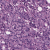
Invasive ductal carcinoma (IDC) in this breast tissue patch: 1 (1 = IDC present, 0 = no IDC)